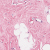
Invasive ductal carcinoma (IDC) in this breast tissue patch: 0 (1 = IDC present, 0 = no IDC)